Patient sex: M
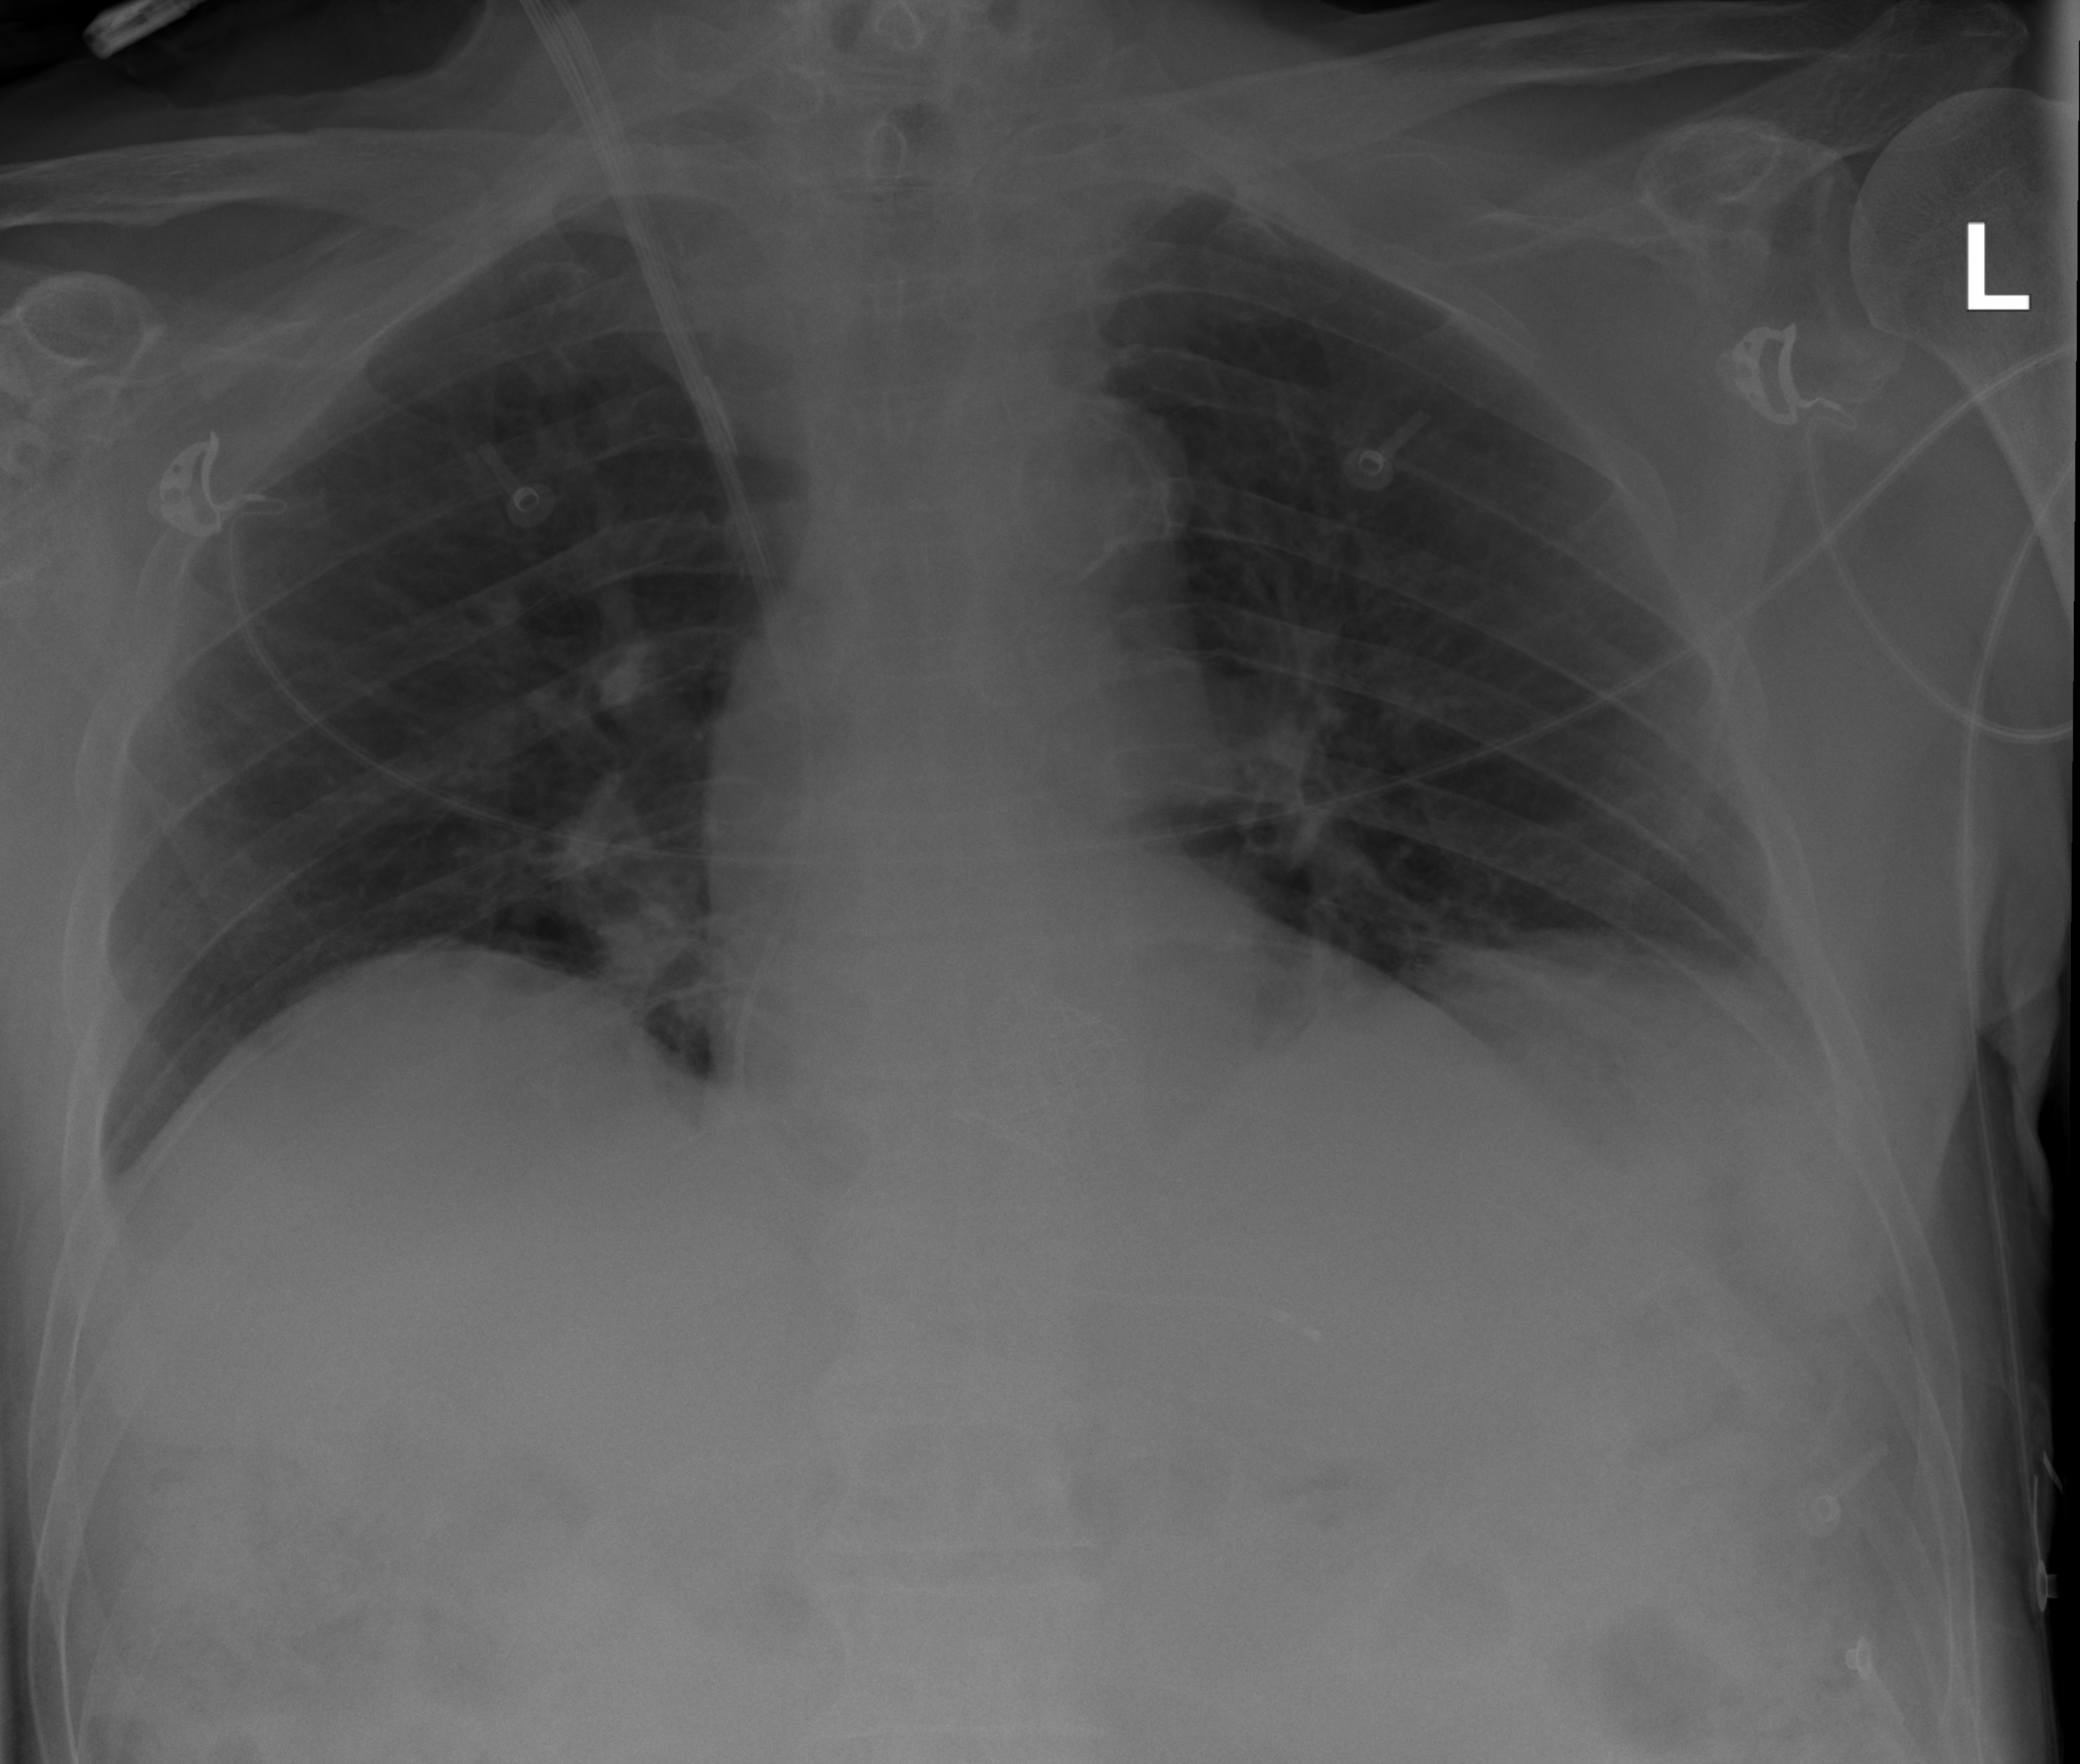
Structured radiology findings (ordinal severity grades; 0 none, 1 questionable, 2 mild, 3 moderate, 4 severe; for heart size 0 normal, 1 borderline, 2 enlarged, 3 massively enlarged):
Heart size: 0
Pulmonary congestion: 2
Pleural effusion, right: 0
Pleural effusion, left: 0
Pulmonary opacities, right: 0
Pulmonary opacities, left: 0
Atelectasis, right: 0
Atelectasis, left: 0